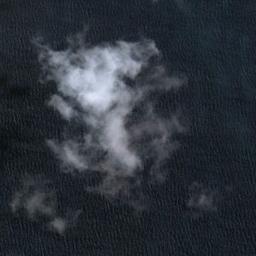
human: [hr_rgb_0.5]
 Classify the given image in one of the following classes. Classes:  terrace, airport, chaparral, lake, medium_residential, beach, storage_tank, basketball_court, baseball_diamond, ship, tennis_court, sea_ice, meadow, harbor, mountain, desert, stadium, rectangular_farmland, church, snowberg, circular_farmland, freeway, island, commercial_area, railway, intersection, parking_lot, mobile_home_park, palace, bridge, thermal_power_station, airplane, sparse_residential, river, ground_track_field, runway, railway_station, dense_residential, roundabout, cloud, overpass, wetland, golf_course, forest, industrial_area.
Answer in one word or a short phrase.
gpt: cloud